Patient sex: M
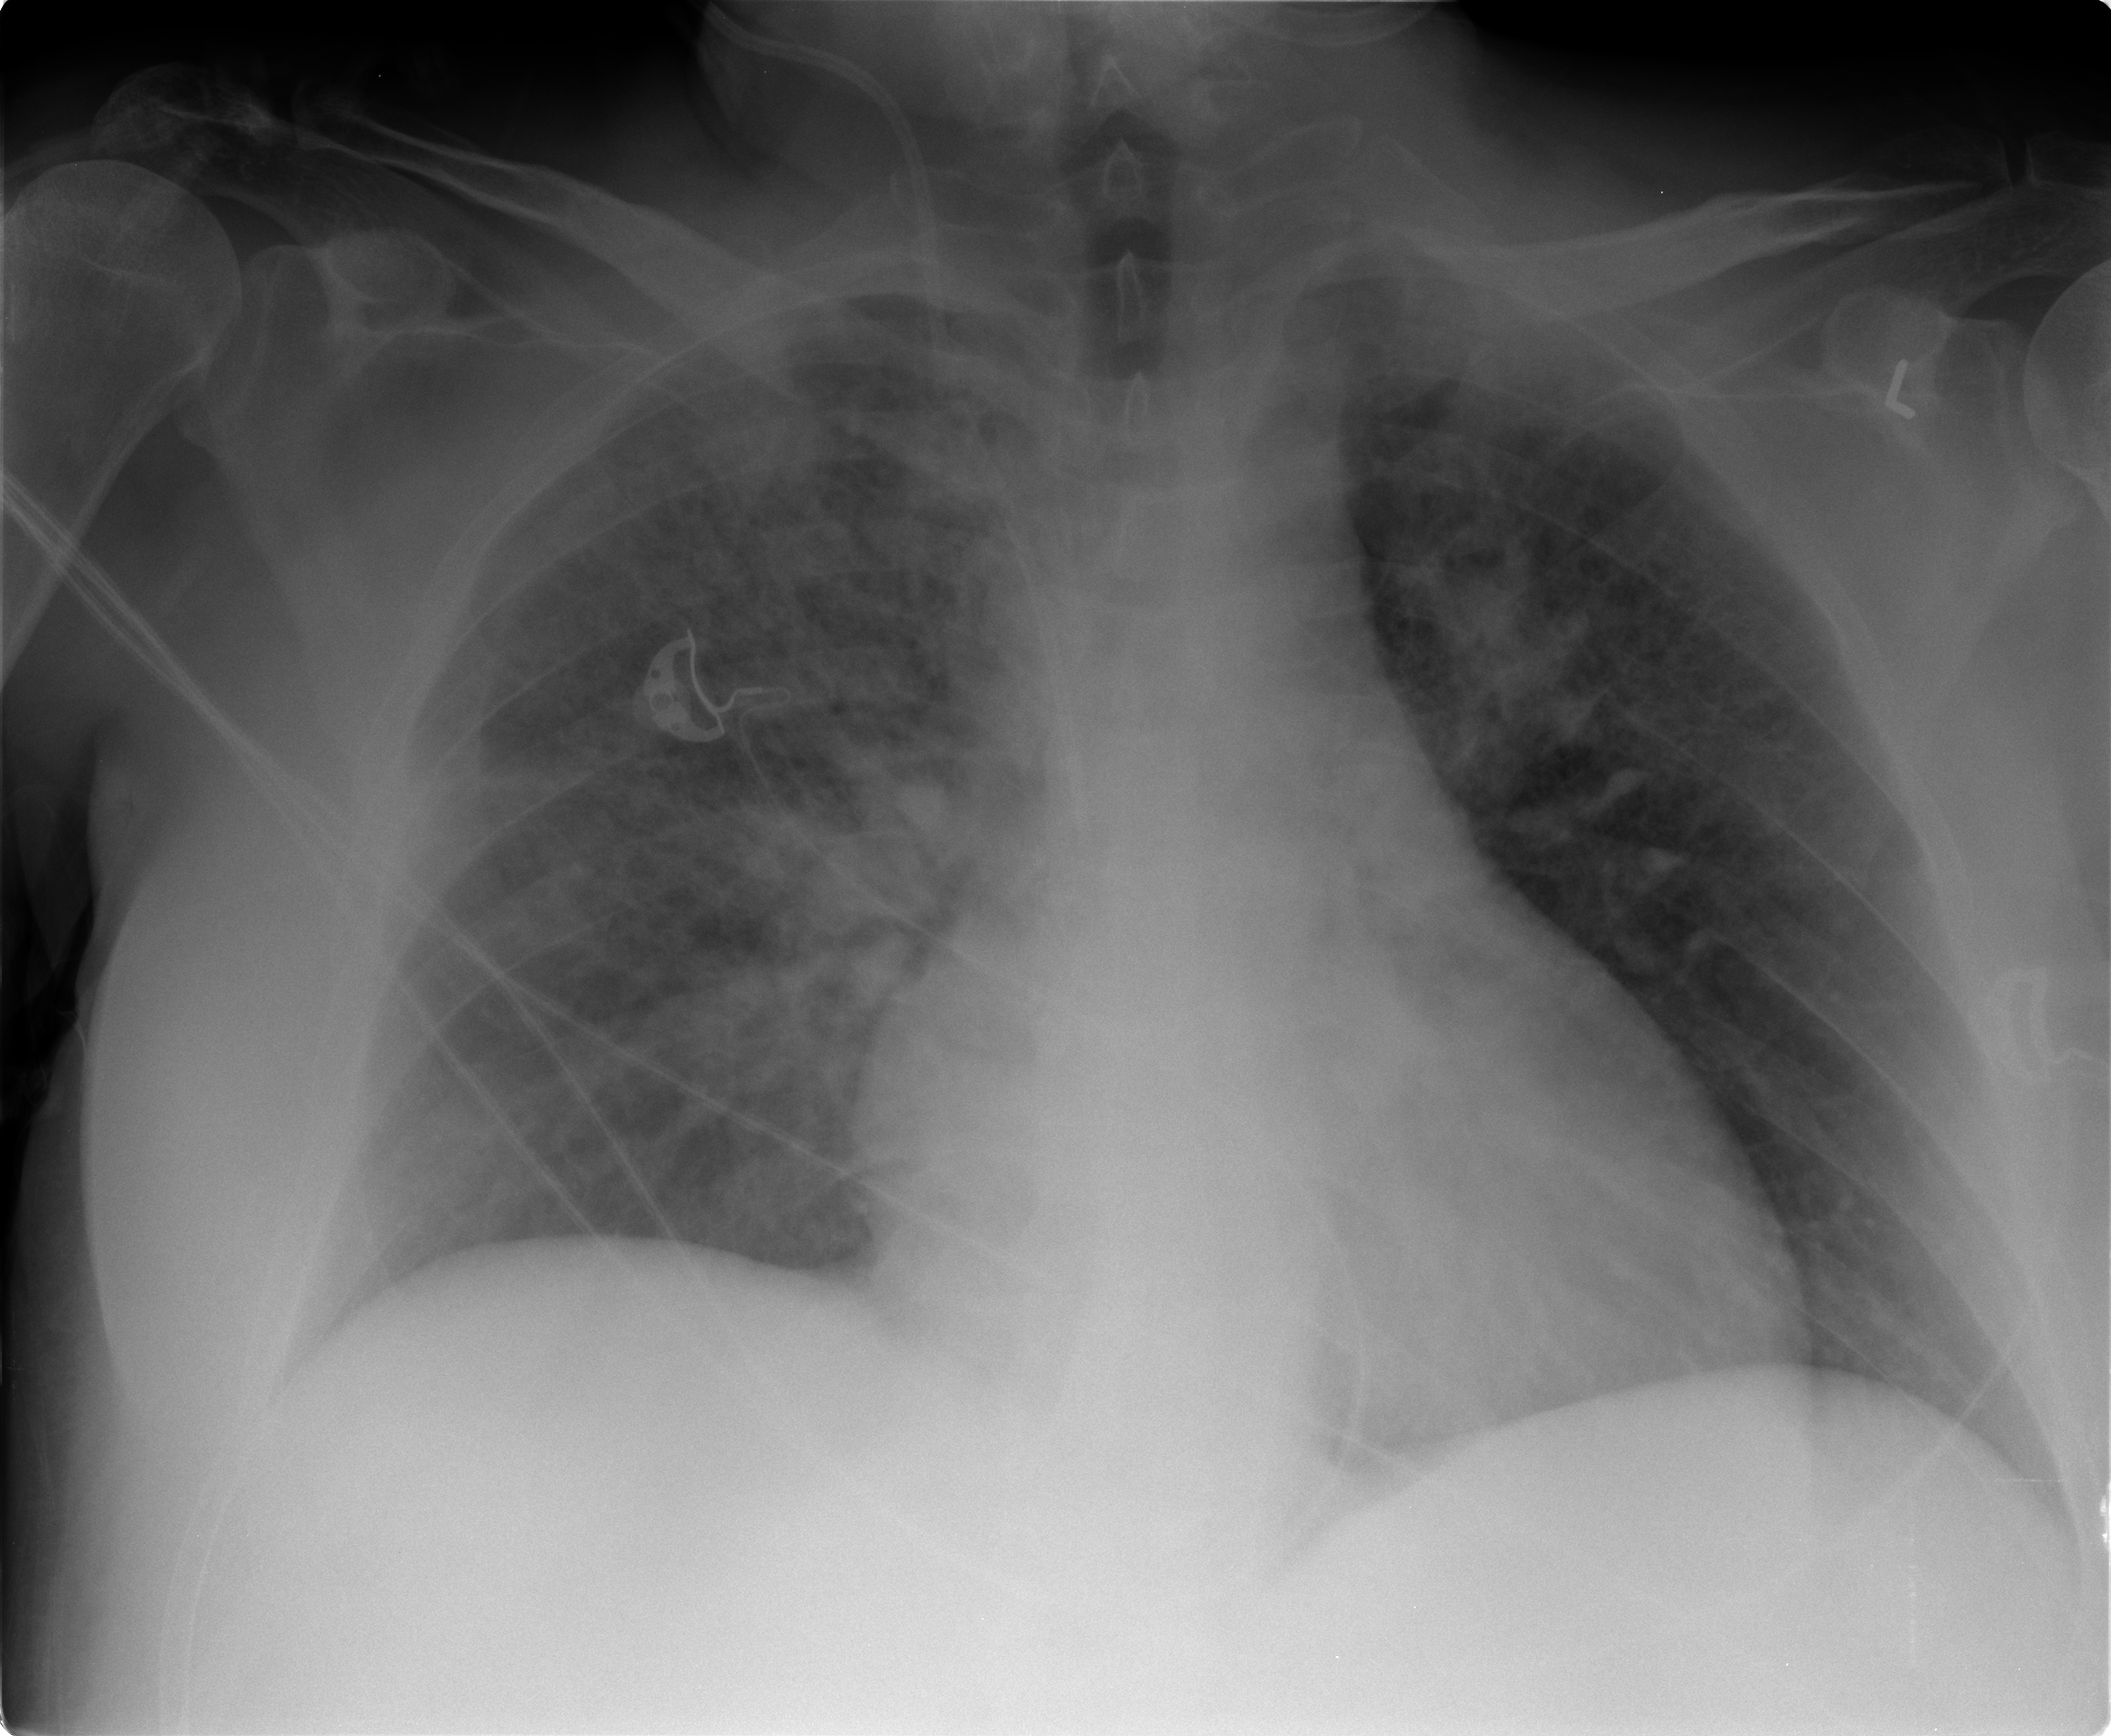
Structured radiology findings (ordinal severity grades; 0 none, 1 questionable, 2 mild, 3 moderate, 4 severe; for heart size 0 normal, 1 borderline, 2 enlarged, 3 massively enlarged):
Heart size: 0
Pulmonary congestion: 3
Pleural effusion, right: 1
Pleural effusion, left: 1
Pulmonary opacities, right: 3
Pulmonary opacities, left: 2
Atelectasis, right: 1
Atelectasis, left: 1